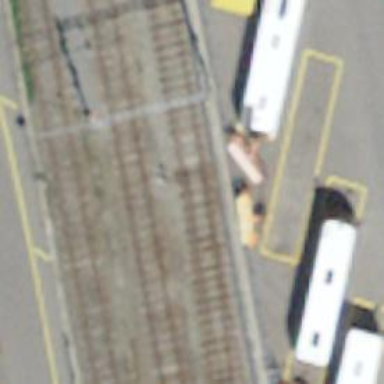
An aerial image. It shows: Rail yard with electrified contact lines for the trains.